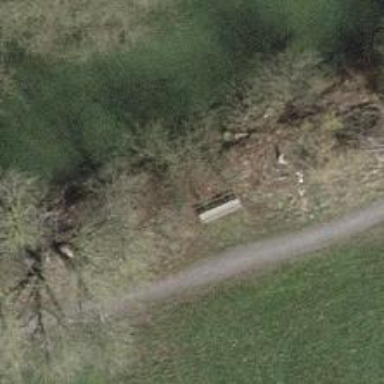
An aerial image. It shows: Bench.